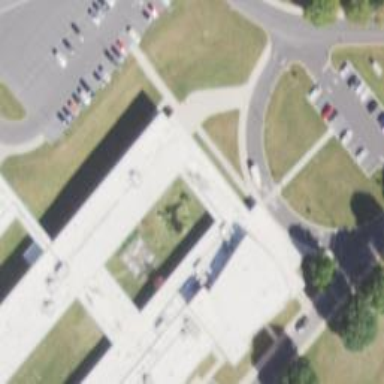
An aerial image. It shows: School.